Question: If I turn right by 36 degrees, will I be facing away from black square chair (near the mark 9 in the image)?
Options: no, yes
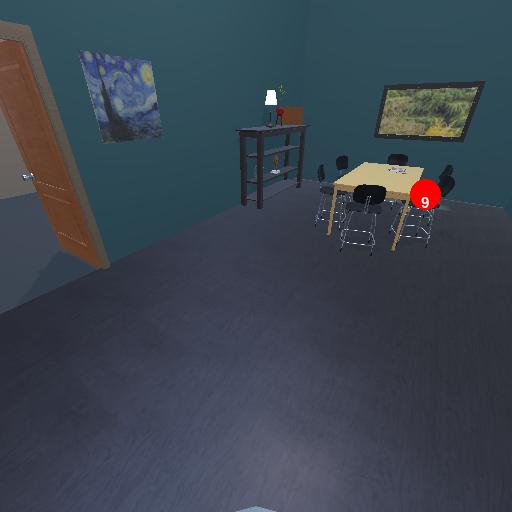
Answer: no